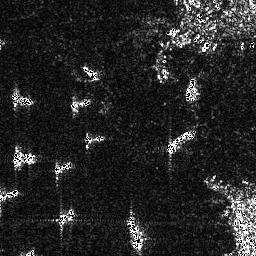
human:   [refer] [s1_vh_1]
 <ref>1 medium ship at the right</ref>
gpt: <box>[[64, 49, 76, 59, 0]]</box>

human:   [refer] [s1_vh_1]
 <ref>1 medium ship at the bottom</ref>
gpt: <box>[[48, 82, 56, 96, 0]]</box>

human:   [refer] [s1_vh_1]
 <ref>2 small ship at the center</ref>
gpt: <box>[[26, 37, 35, 42, 0]], [[32, 51, 41, 55, 0]]</box>

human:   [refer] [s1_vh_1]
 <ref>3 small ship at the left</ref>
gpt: <box>[[3, 34, 13, 41, 0]], [[20, 61, 28, 68, 0]], [[4, 57, 14, 65, 0]]</box>

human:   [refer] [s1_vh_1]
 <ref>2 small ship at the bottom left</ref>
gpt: <box>[[21, 80, 29, 87, 0]], [[0, 72, 7, 80, 0]]</box>